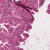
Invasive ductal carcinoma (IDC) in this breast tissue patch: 0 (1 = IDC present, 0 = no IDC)